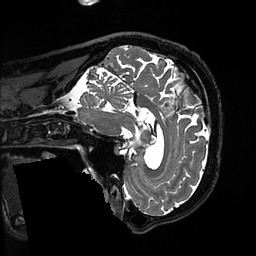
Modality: T2w
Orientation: sagittal
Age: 42
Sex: male
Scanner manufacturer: ge
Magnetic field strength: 3 T
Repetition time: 3.202 s
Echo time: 0.06696 s